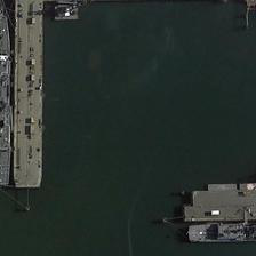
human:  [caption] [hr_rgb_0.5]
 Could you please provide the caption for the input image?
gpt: A gray ship is near the wharf near a rectangular port.

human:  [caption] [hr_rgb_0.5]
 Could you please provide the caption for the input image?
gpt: The grey boat is near the pier beside the rectangular port.

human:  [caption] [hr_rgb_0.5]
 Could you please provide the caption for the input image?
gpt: a grey boat is near a pier near a rectangular port.

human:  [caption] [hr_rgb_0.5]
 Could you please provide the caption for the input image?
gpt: The ship is close to the dock.

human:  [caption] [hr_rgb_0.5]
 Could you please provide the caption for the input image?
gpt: A grey boat is near a CAIS next to a rectangular port.